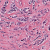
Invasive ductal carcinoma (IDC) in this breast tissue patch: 1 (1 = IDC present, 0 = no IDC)